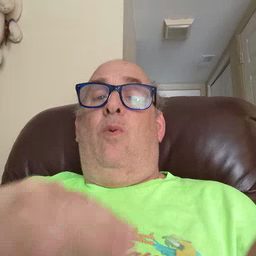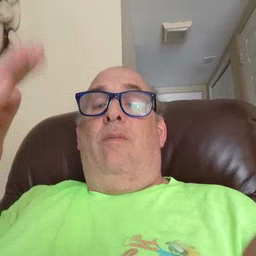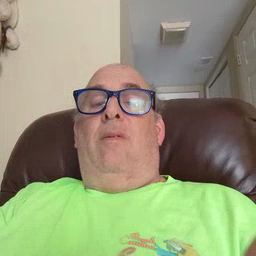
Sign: open